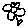
Label: flower